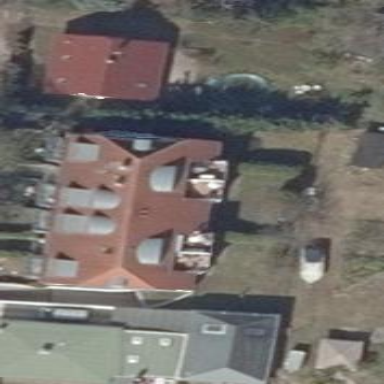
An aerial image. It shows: Half-hipped roof on apartment building.